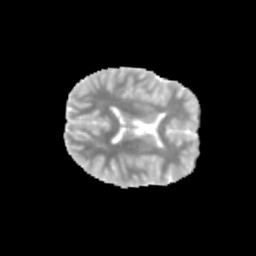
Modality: MD
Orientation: axial
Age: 11
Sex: female
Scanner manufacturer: siemens
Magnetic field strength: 3 T
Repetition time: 3.8 s
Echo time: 0.07 s